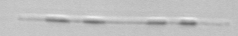
Label: Leptocylindrus